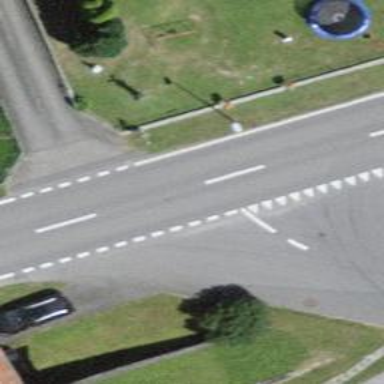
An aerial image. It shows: Public transport stop position.